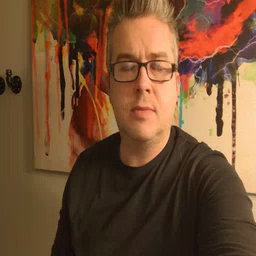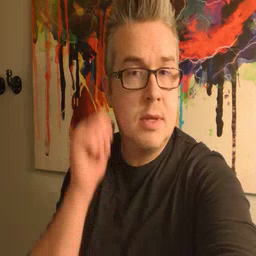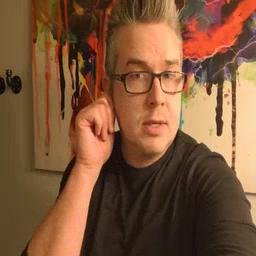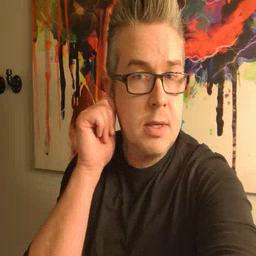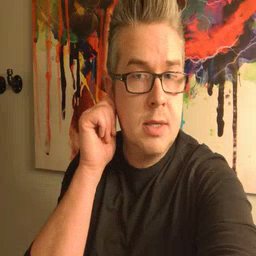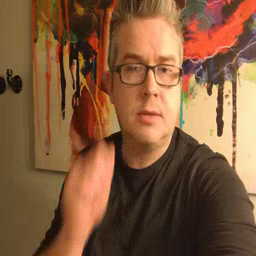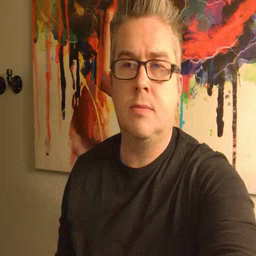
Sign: ear